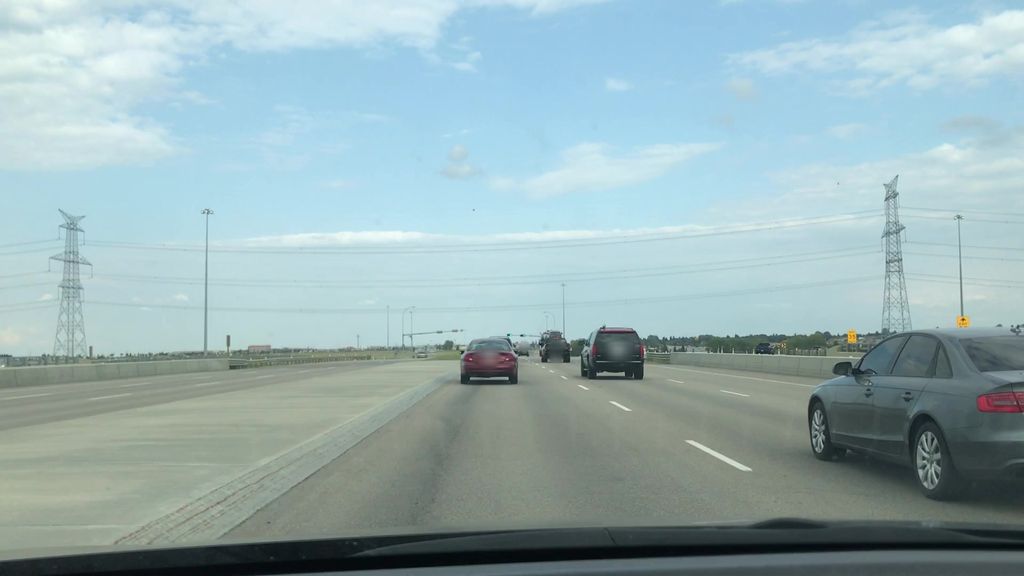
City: edmonton